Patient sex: M
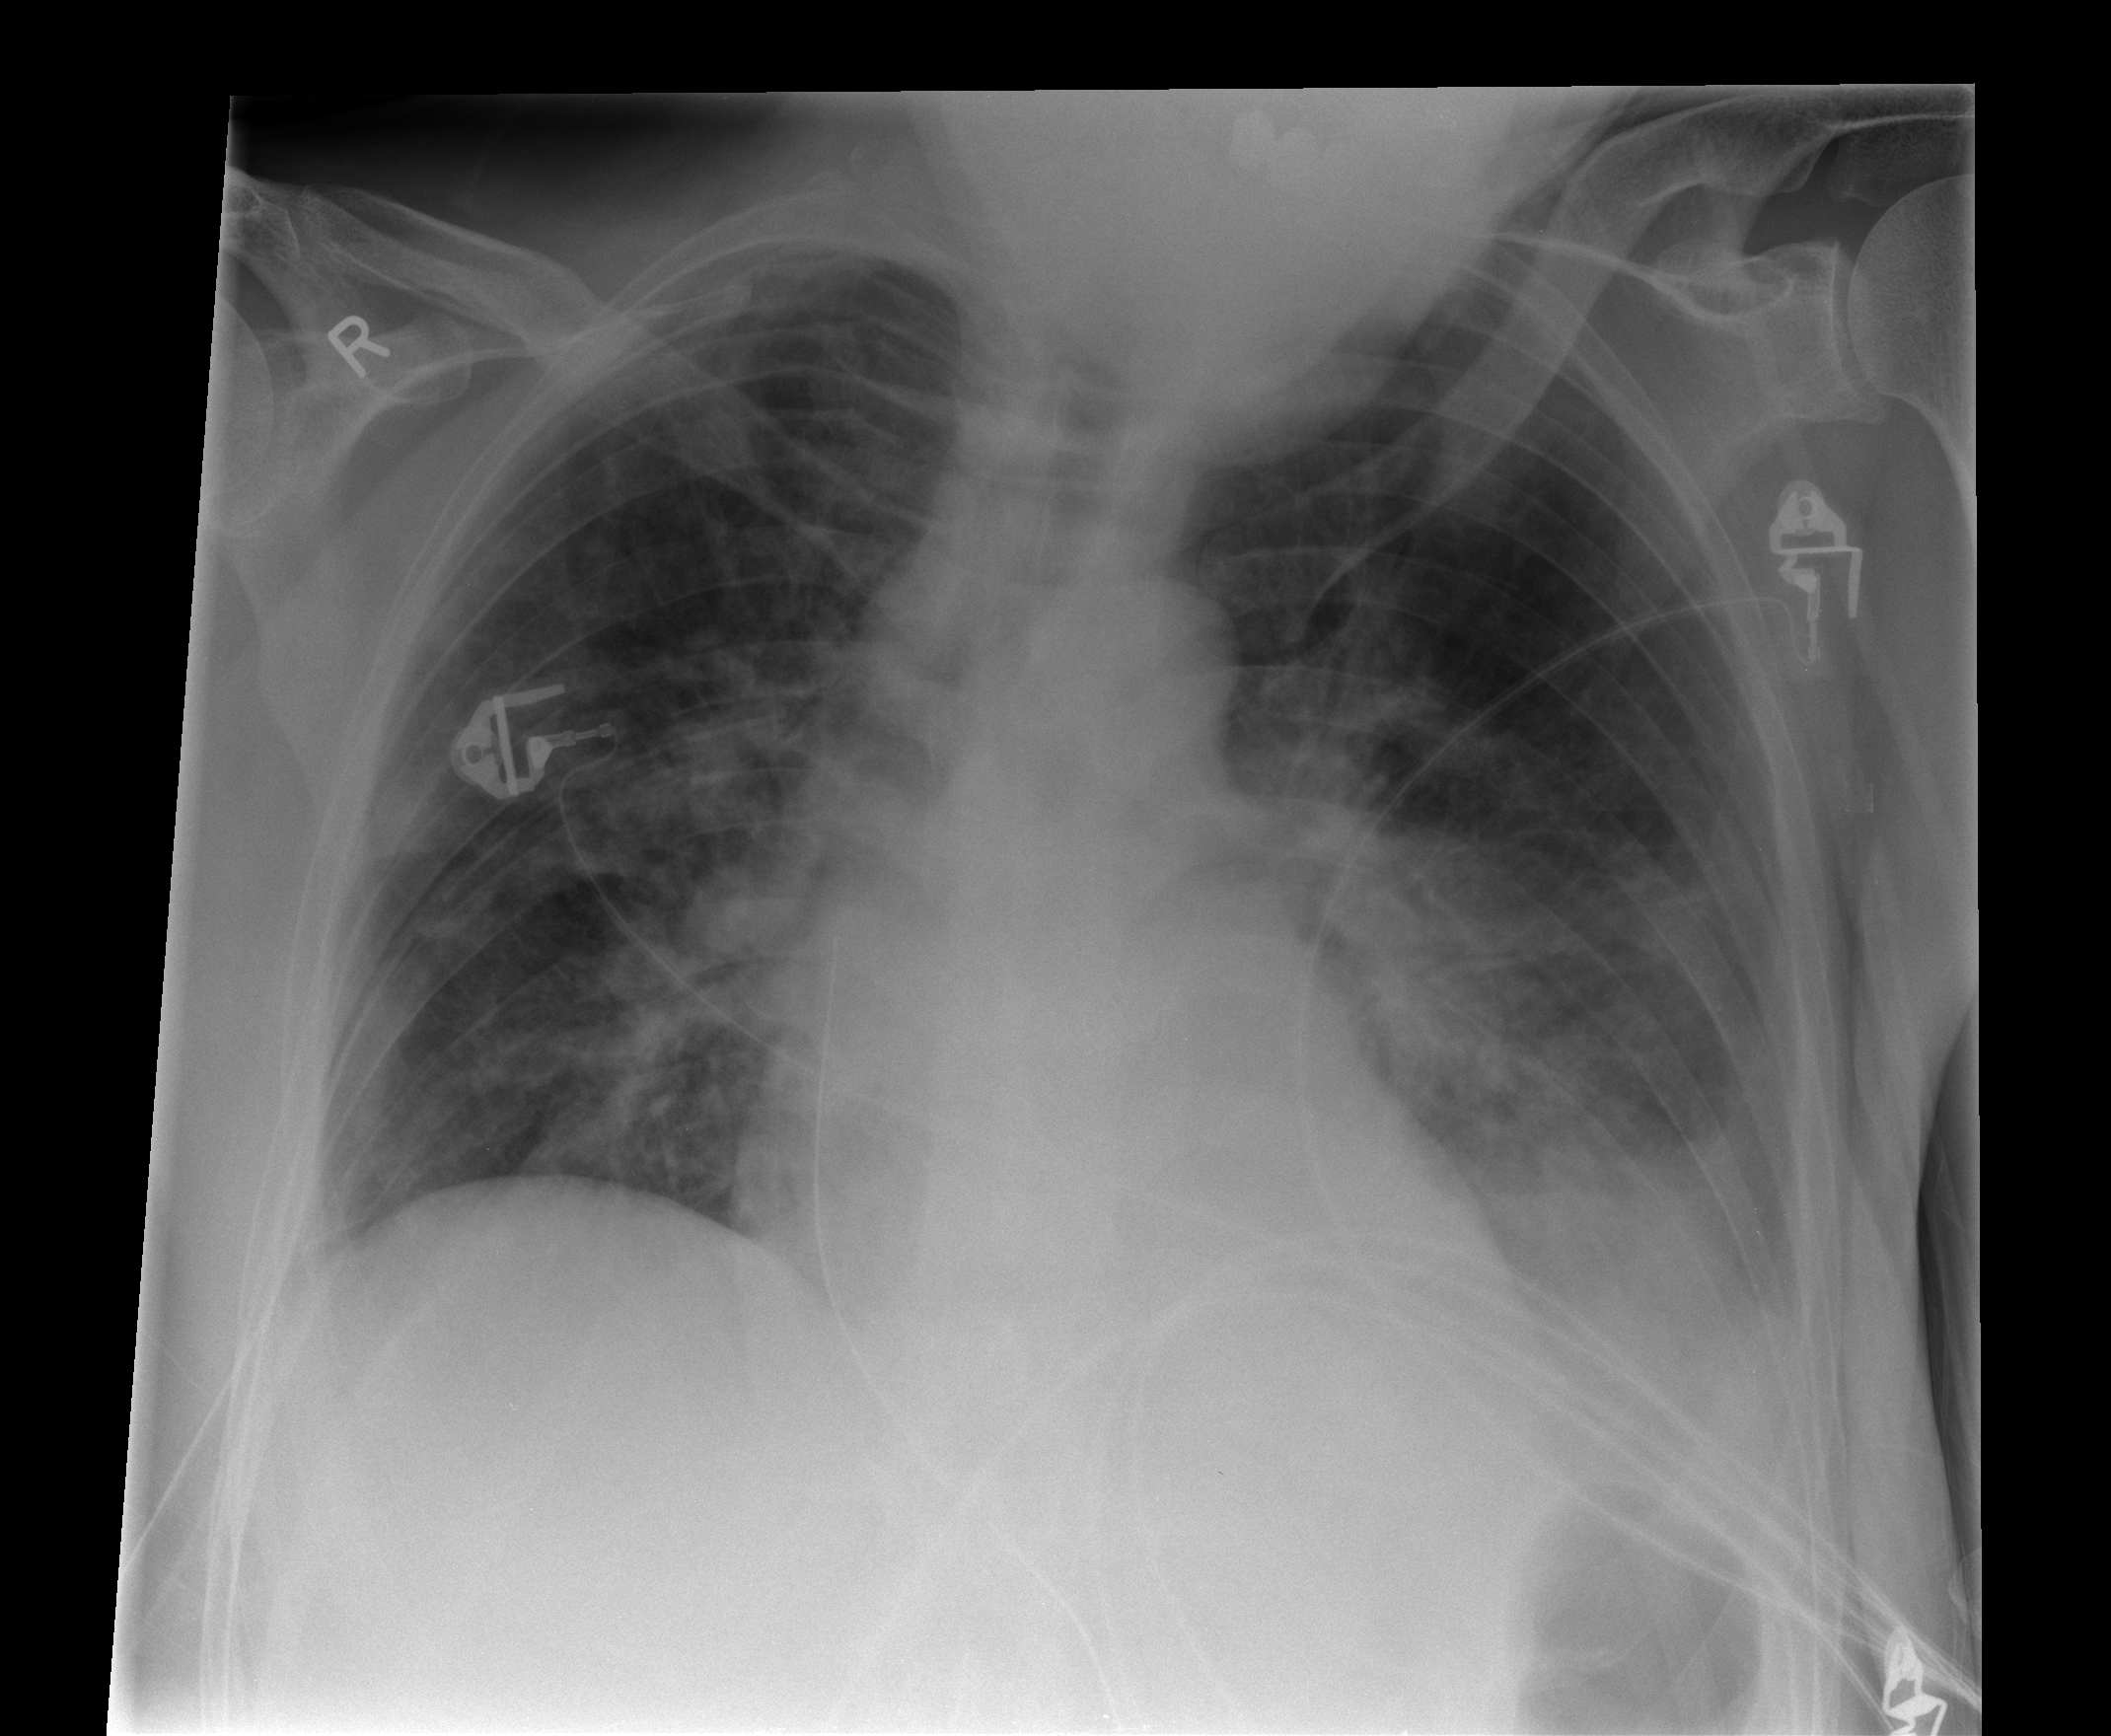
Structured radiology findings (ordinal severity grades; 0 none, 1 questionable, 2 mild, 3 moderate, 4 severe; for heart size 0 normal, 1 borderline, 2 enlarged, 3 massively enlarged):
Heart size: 0
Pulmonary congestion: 2
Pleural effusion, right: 0
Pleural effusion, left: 2
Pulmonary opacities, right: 2
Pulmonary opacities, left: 1
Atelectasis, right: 2
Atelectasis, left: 2